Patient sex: M
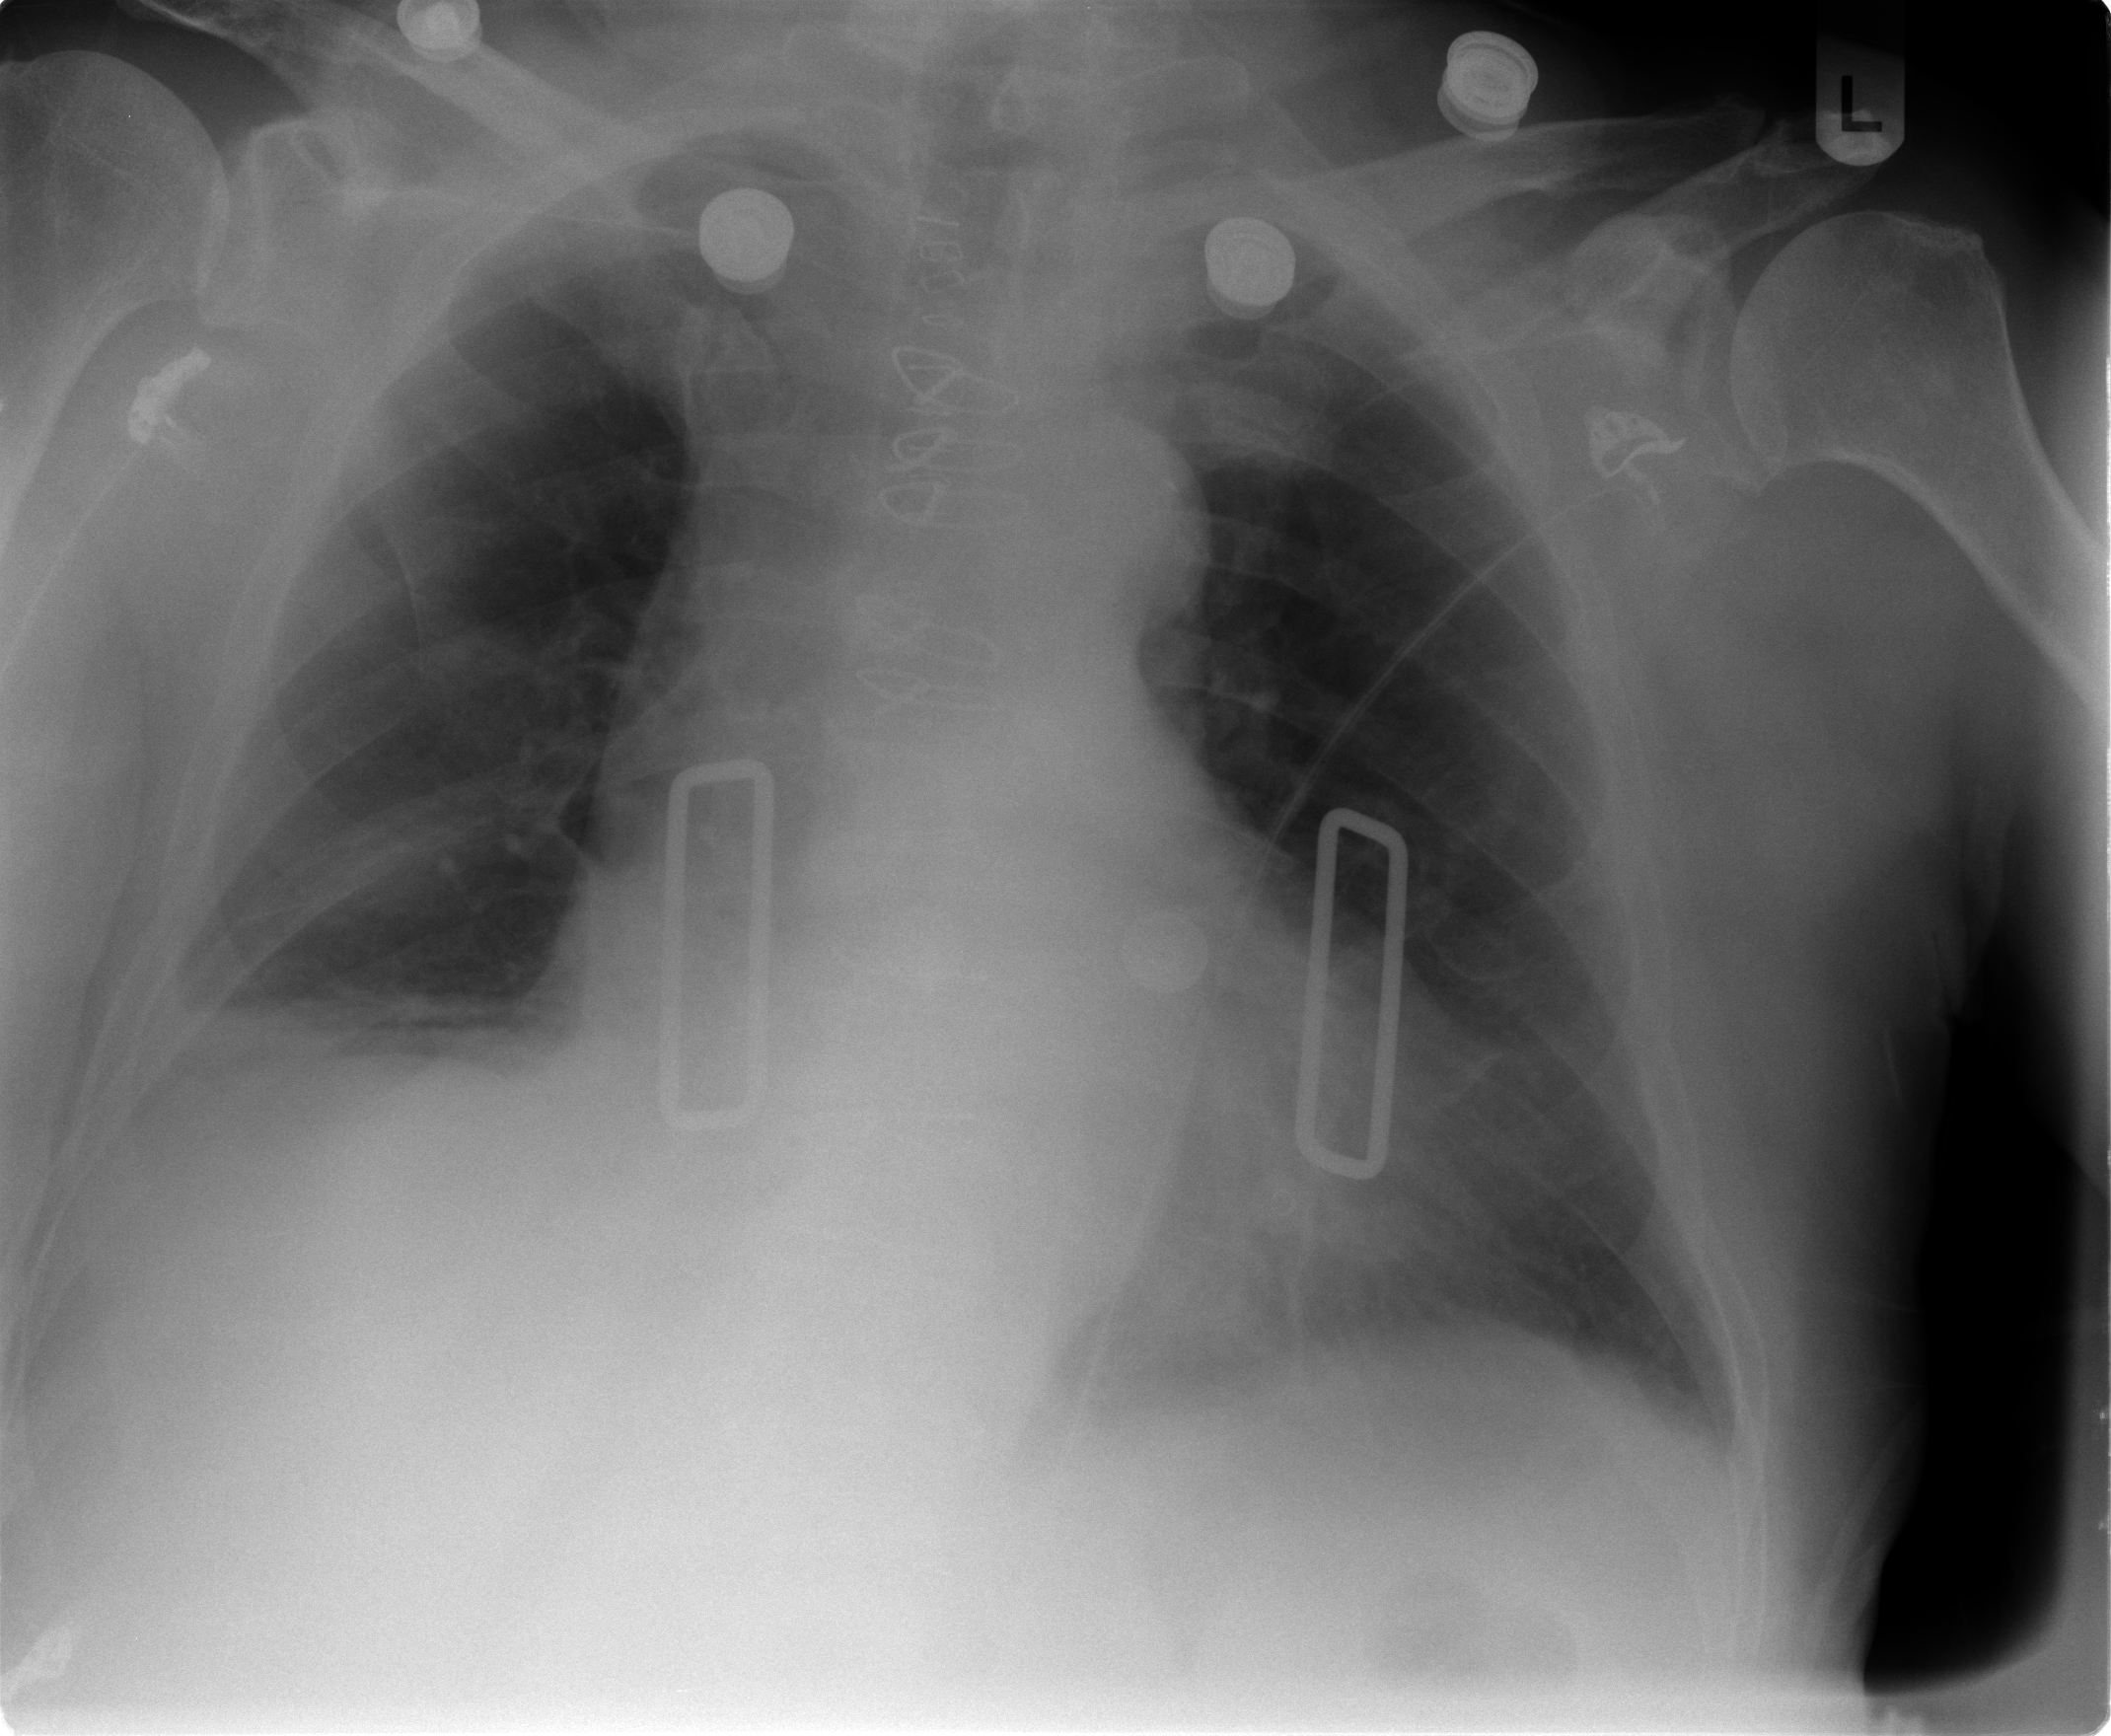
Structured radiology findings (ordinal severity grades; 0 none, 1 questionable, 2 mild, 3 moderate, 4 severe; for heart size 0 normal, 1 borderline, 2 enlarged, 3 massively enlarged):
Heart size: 2
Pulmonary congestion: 0
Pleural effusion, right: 3
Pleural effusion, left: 2
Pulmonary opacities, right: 1
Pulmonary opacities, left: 0
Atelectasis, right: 2
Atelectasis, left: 1